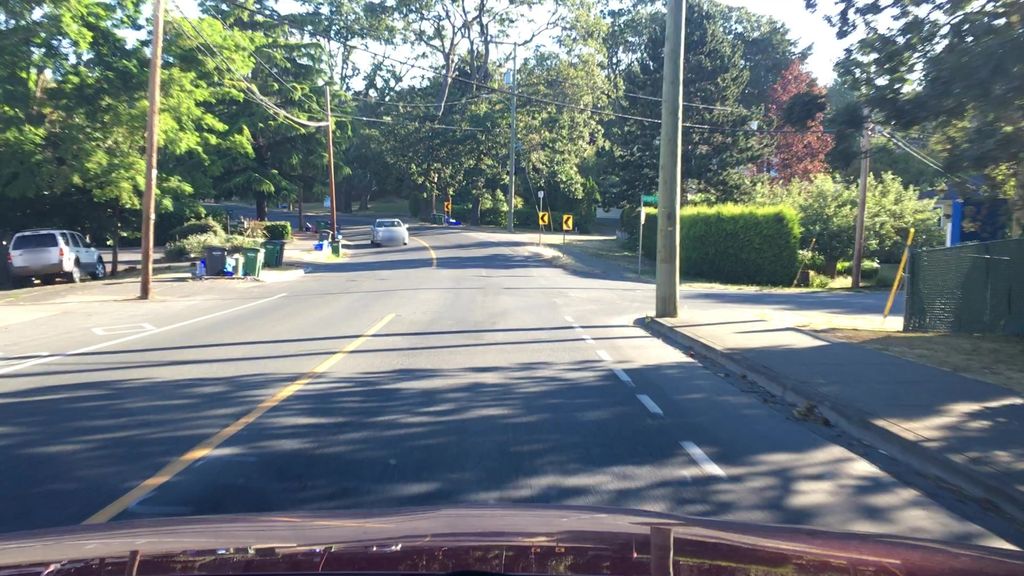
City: victoria